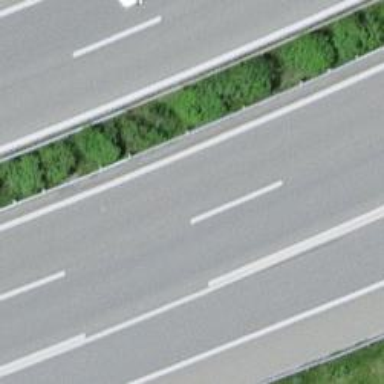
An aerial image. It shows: Motorway junction.